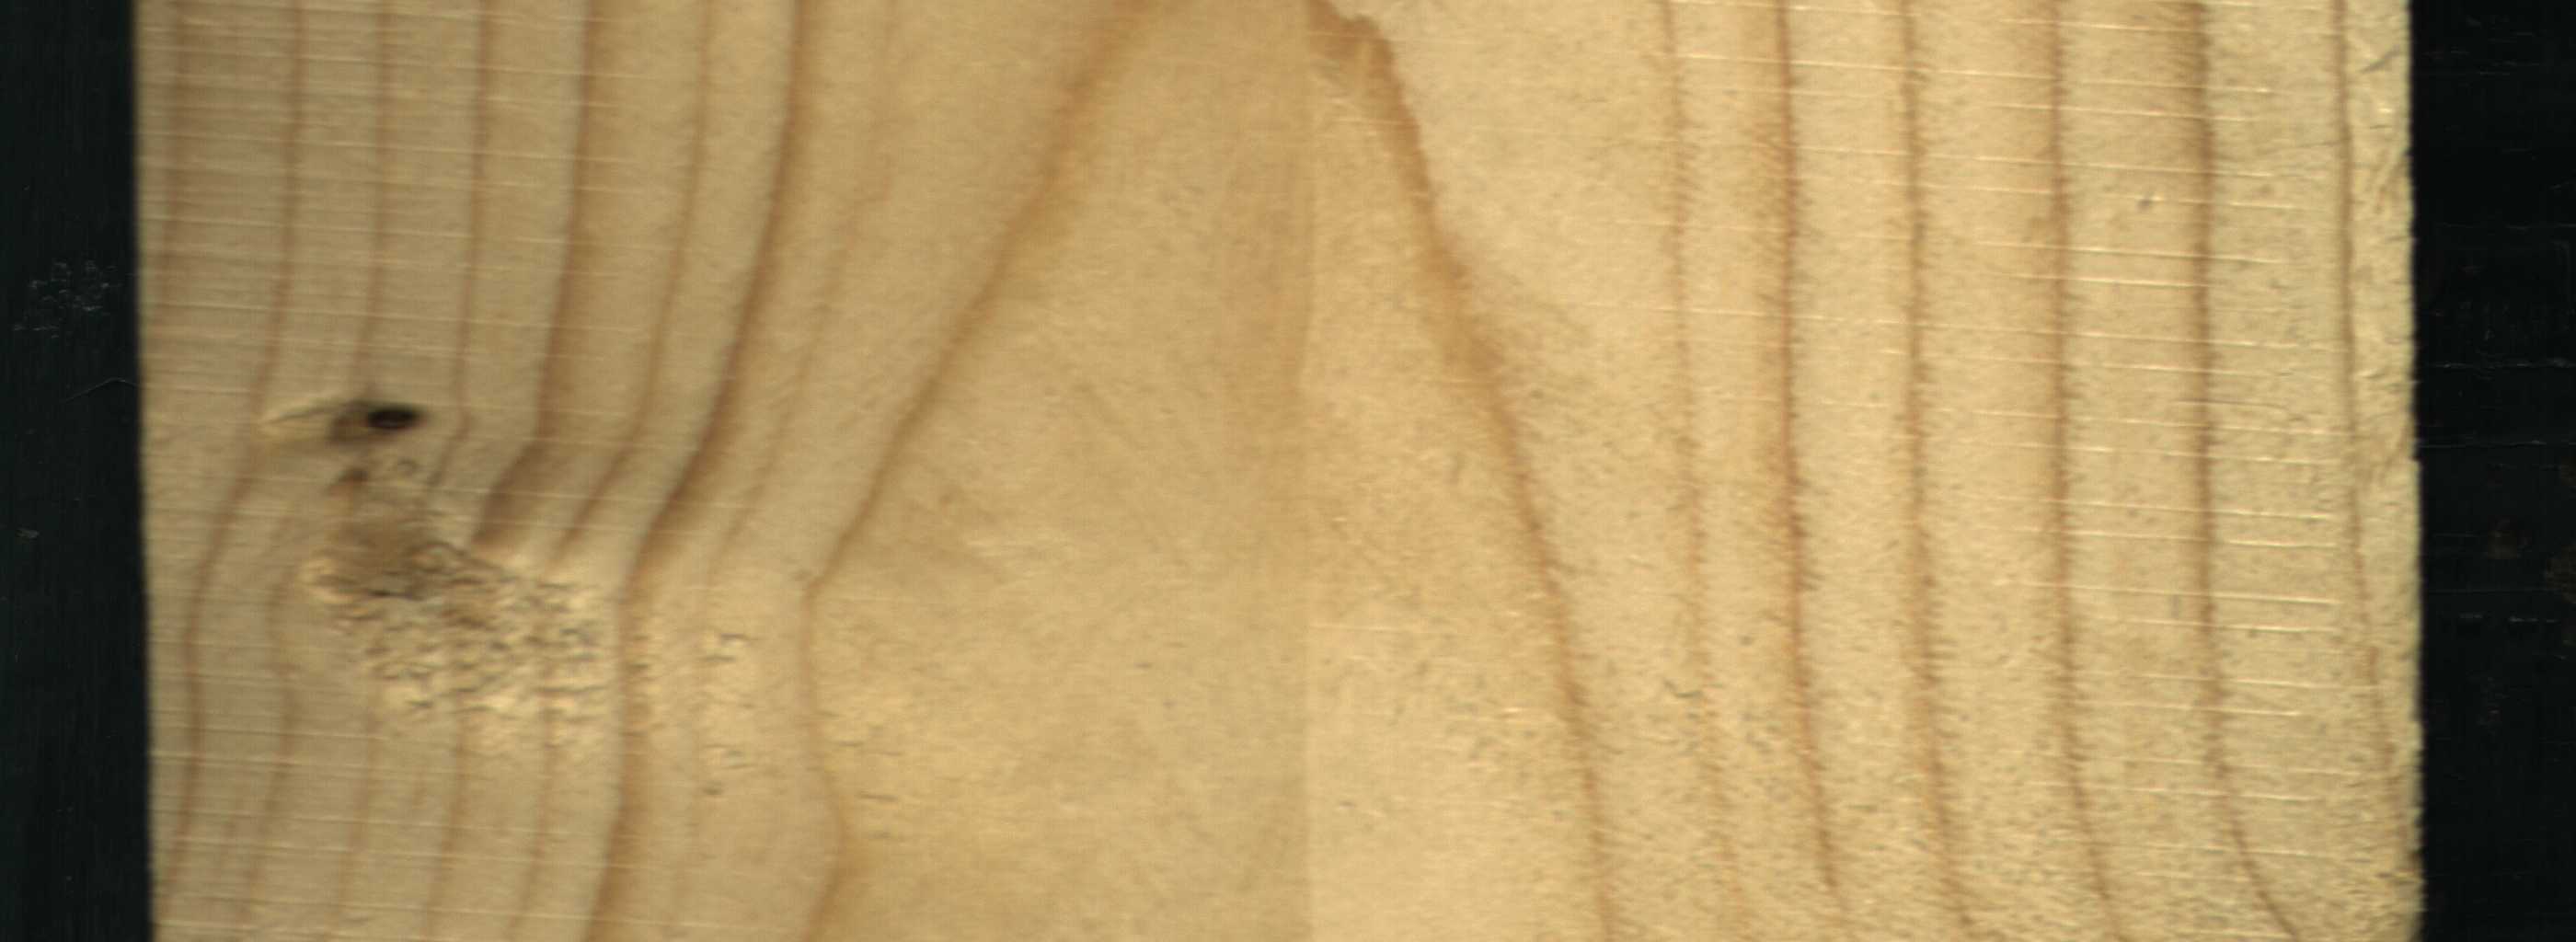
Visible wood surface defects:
Dead_Knot